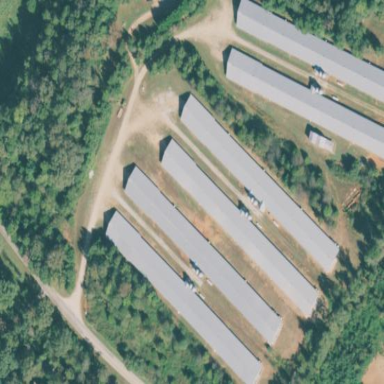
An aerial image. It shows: Poultry house.